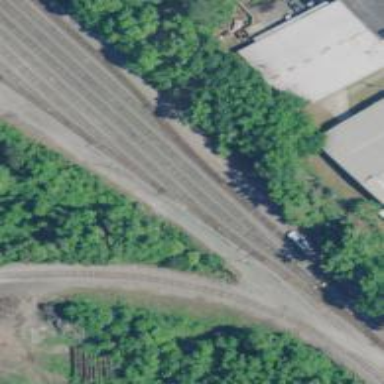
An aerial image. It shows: Railway yard.